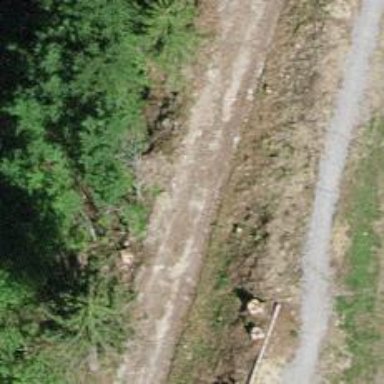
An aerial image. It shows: Gravel track road.